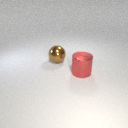
large red metal cylinder in front of large brown metal sphere